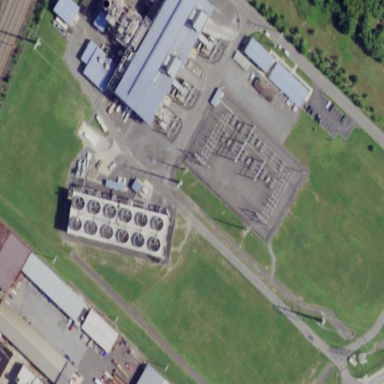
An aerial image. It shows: Power plant.